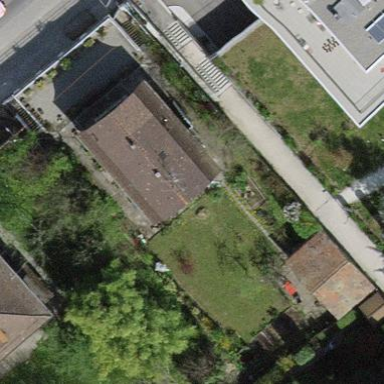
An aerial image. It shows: Garden enclosed by fence.